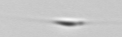
Label: Cylindrotheca_morphotype1